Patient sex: F
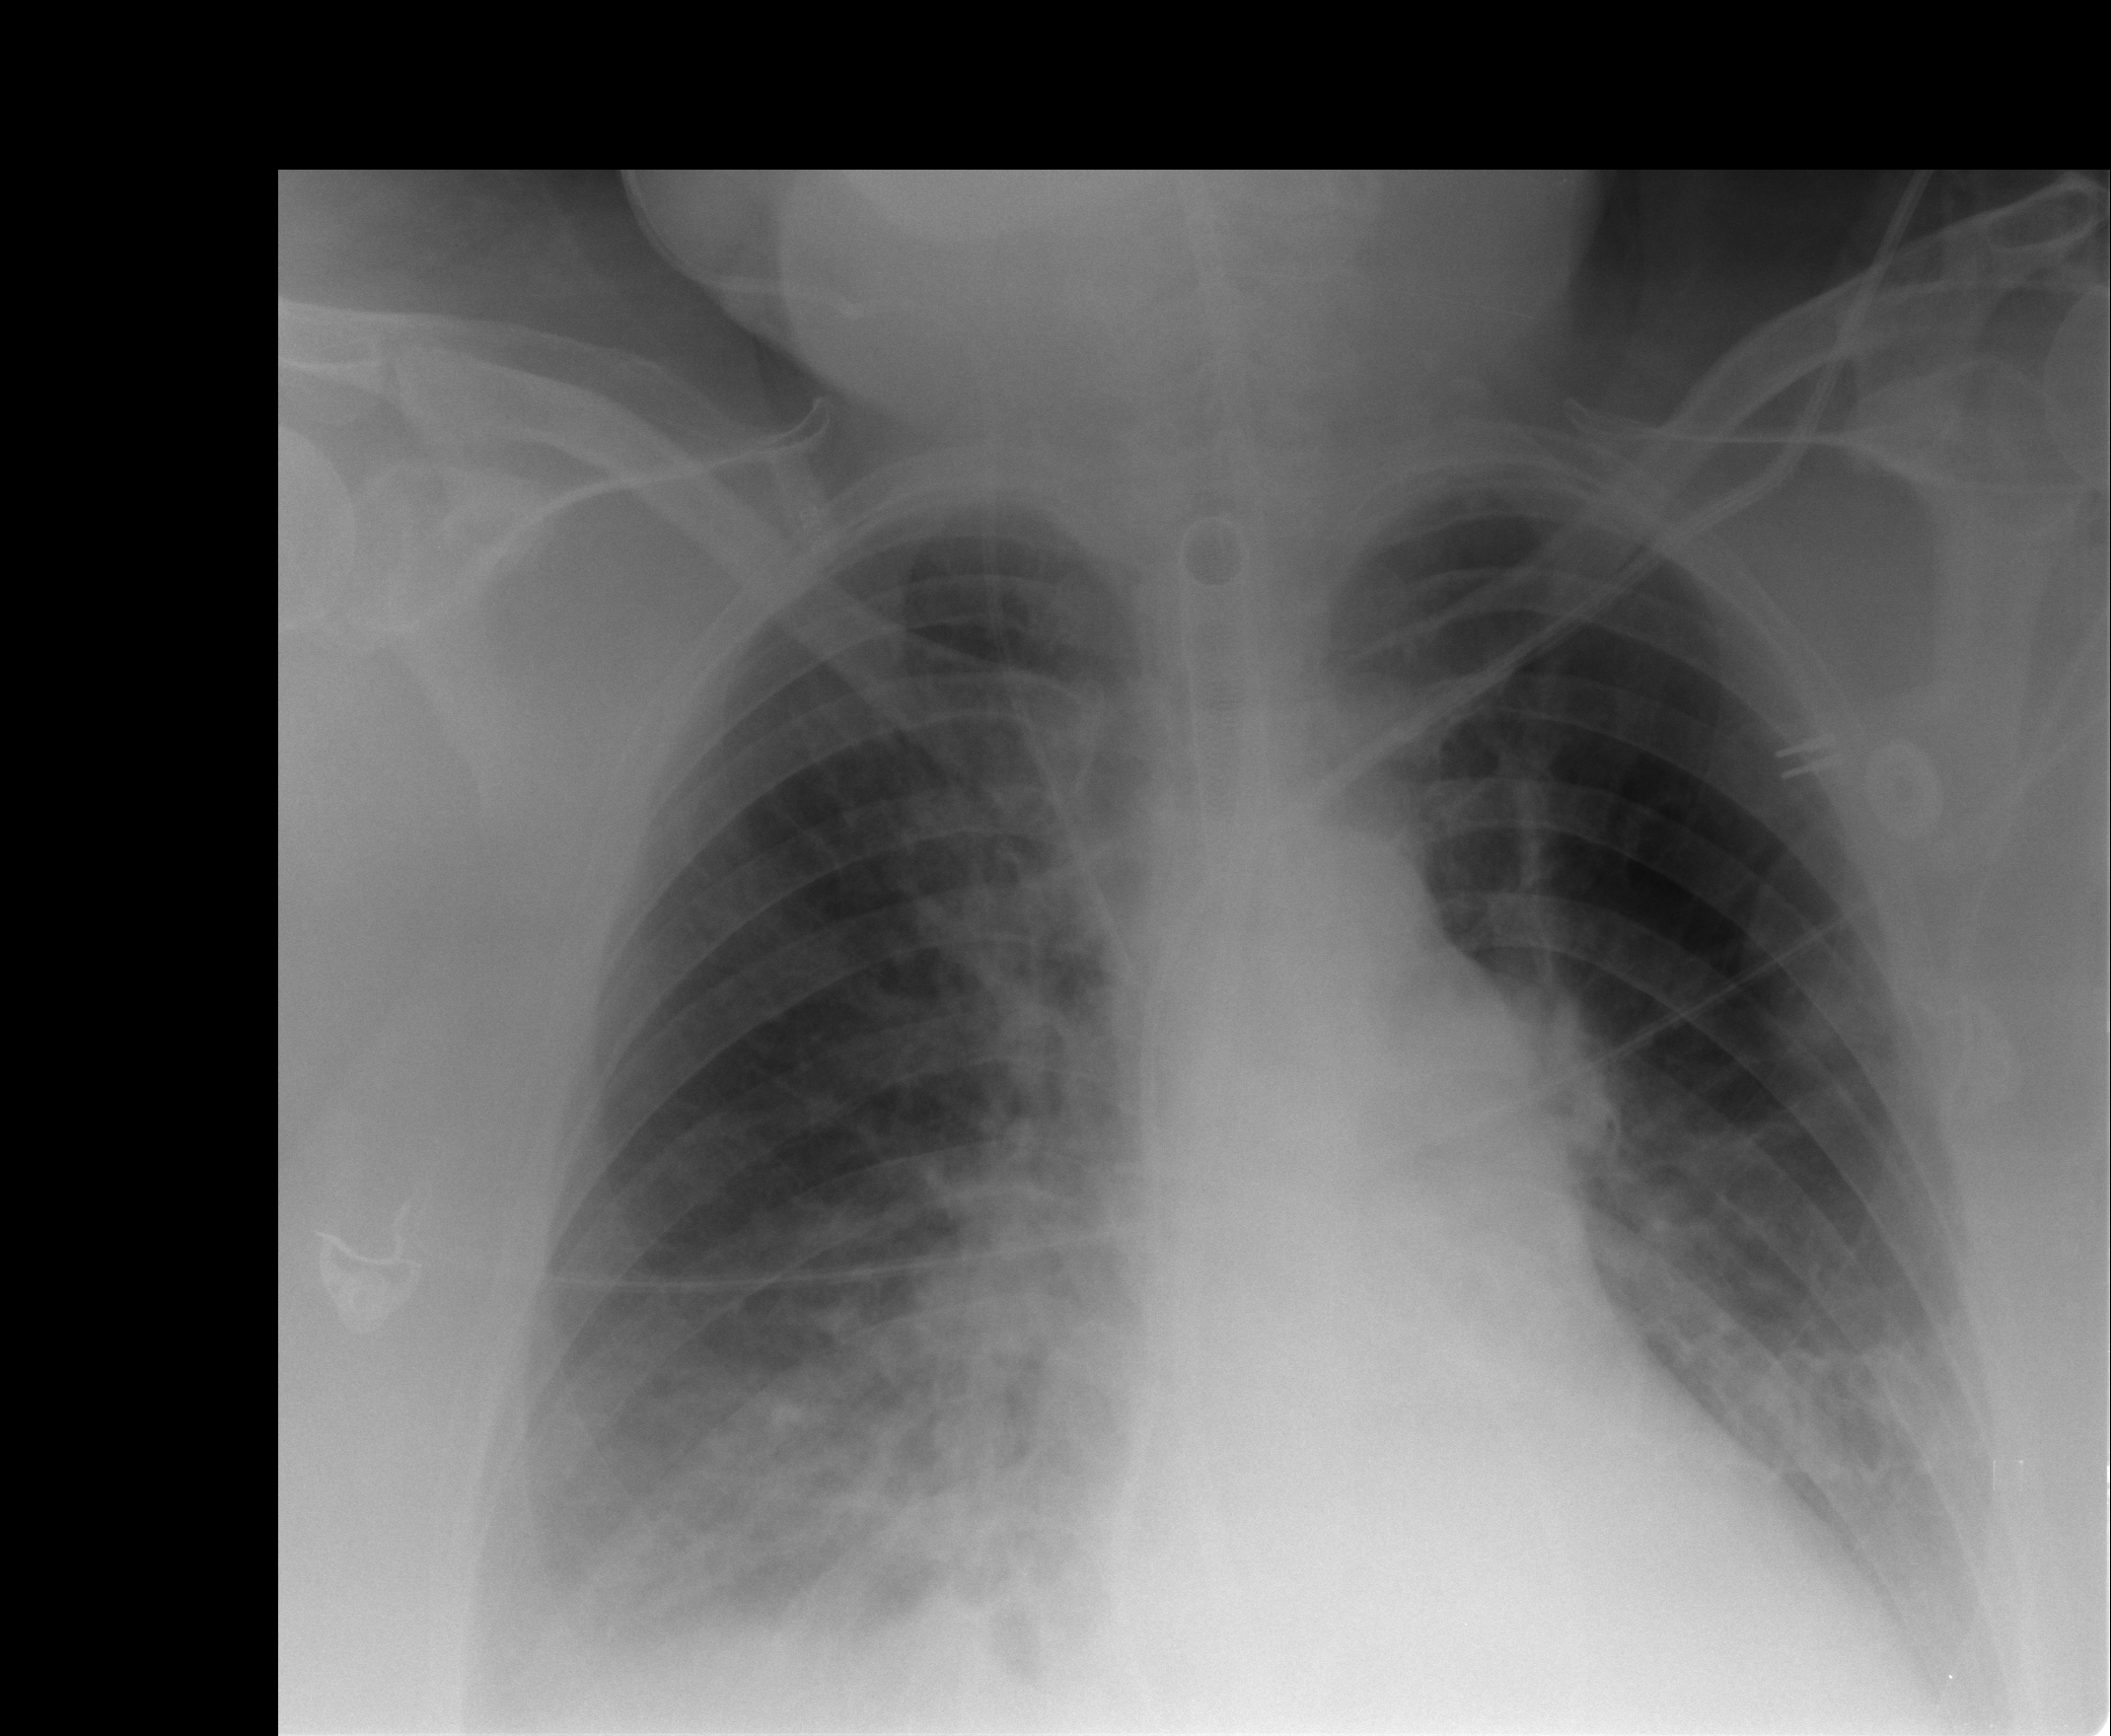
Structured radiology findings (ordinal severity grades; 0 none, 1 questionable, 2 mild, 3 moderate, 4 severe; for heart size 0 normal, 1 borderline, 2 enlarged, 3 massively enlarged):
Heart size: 0
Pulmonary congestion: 2
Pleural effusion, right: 2
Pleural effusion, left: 2
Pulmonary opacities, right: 1
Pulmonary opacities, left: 1
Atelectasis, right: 2
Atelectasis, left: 2